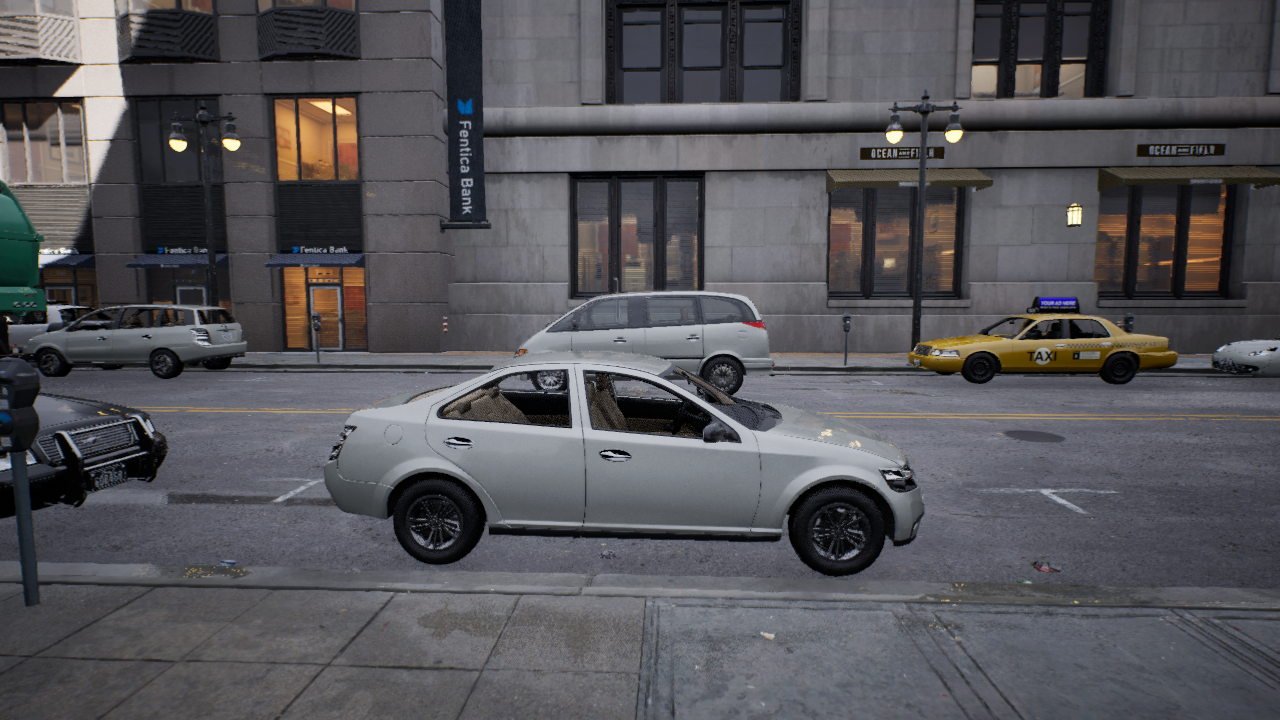
Venue: downtown
Lighting: clear day
Vehicle rig: minivan